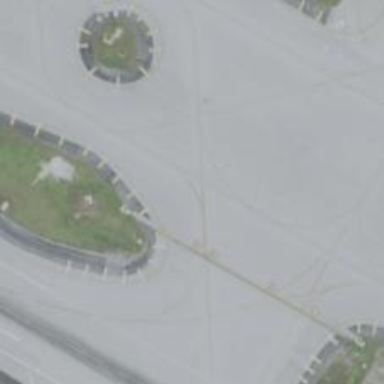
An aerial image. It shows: Image of taxiway at airport.